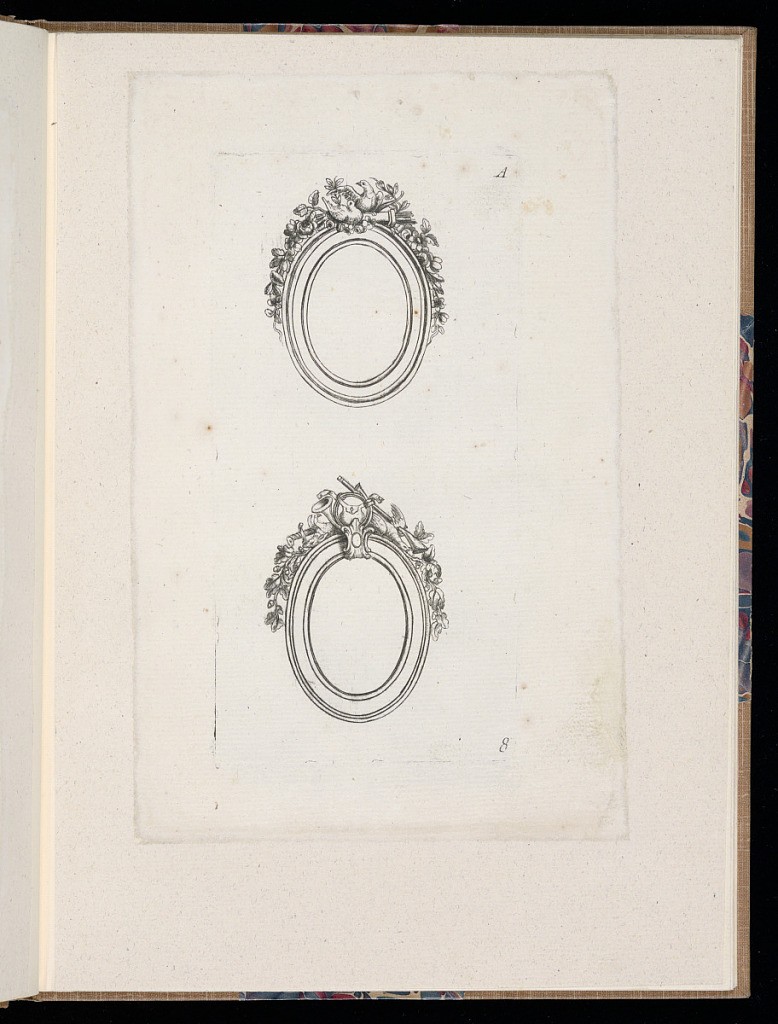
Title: Ornamental Medallion Designs
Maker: Théodore Bertren, active in France, 18th century
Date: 1765-1768
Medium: Etching on paper
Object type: Print
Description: Two oval designs, one above the other. The top oval has two doves, one of which is gripping a quiver of arrows. The lower oval has attributes of the hunt, including a horn, a rifle, a pouch for gun powder, a sword, a dead hare, and a dead pheasant. The plate is numbered but not signed.